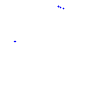
Particle: proton